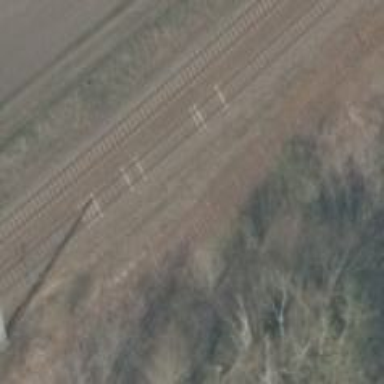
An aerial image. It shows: Abandoned railway.